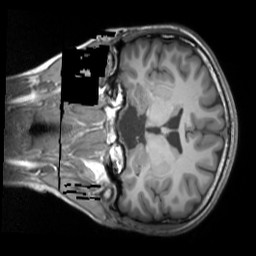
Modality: T1w
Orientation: coronal
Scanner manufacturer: siemens
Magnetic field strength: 3 T
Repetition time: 1.9 s
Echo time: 0.00267 s